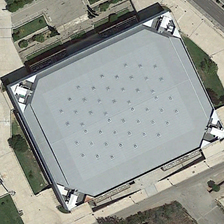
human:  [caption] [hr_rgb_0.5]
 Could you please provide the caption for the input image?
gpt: some scattered green trees are around a rectangular gray center building .

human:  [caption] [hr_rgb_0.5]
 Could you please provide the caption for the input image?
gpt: some scattered green trees are around a rectangular gray center building .

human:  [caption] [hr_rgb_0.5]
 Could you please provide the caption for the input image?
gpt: some scattered green trees are around a rectangular gray center building .

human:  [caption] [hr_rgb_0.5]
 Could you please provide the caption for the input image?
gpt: some scattered green trees are around a rectangular gray center building .

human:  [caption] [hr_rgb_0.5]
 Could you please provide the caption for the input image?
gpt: some scattered green trees are around a rectangular gray center building .